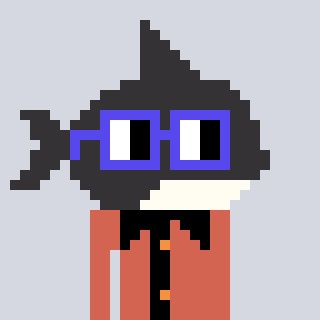
a pixel art character with square blue glasses, a orca-shaped head and a peachy-colored body on a cool background